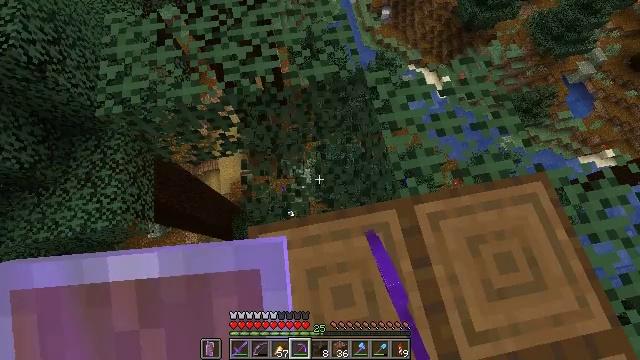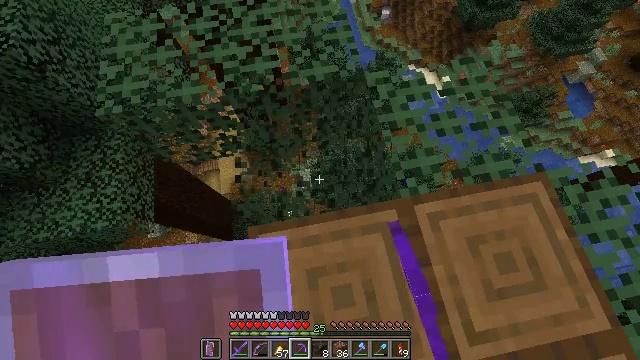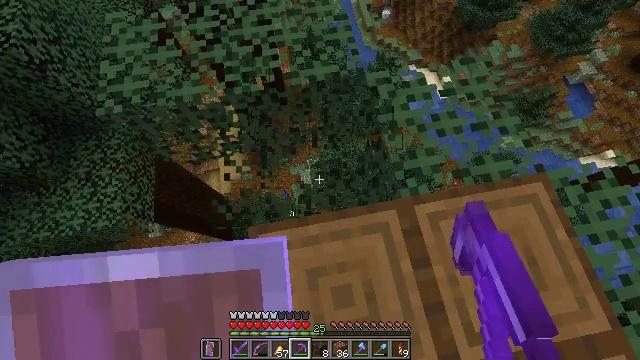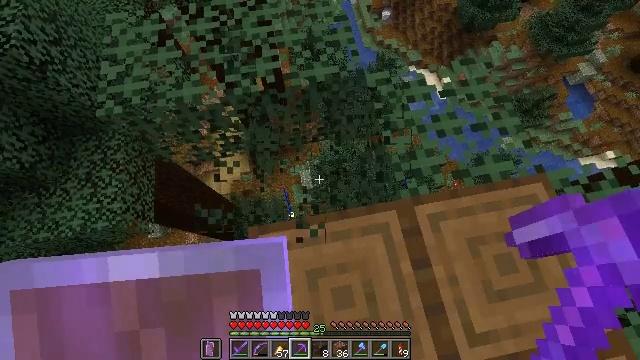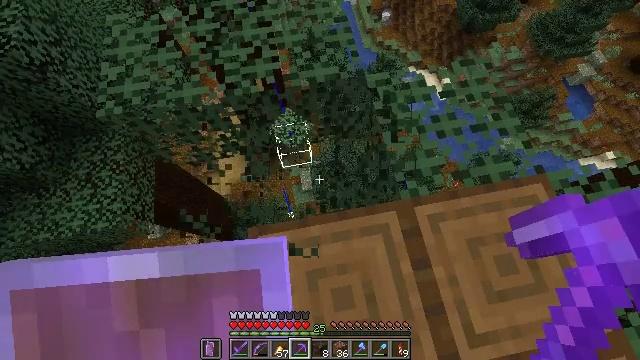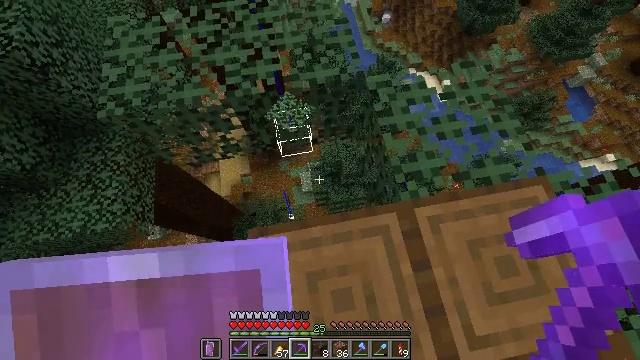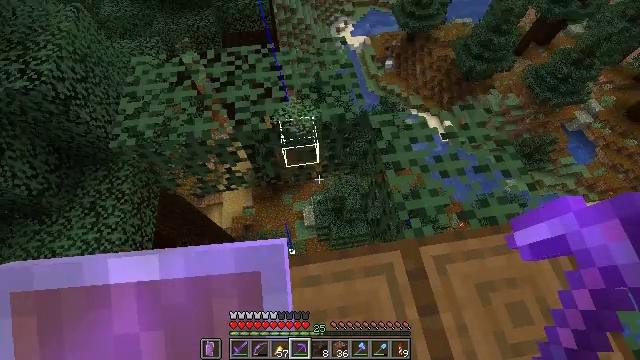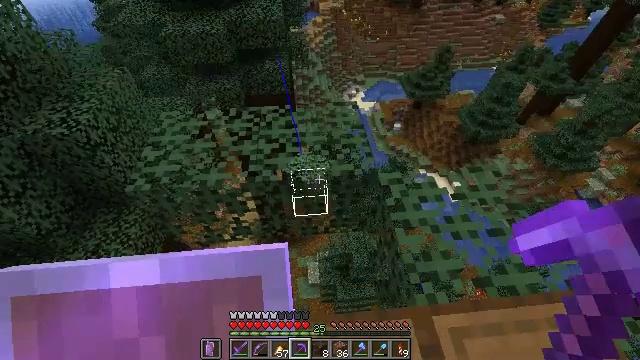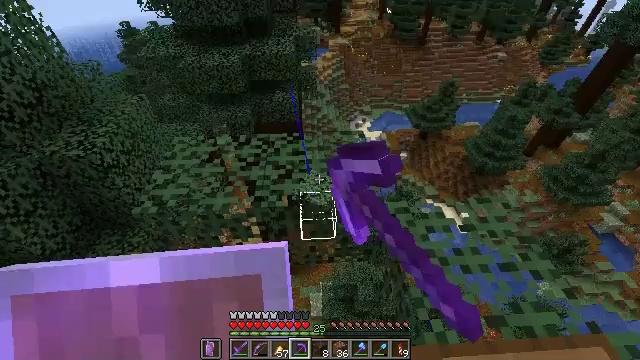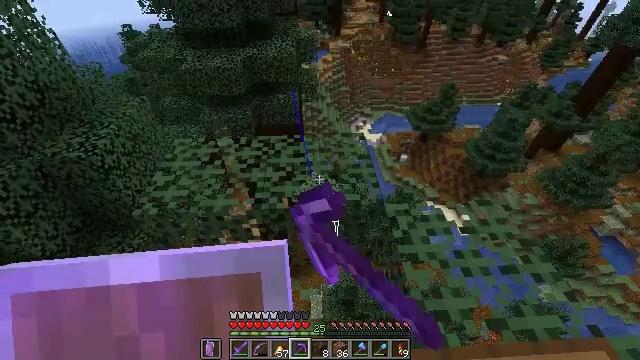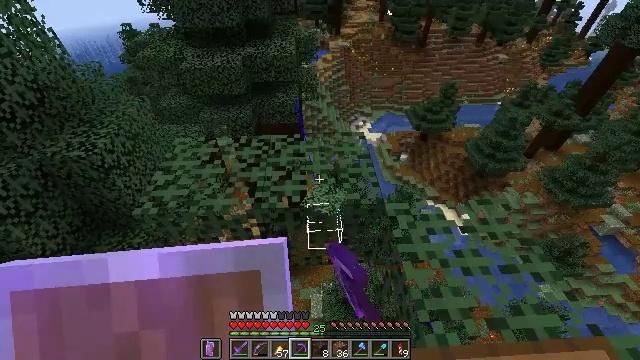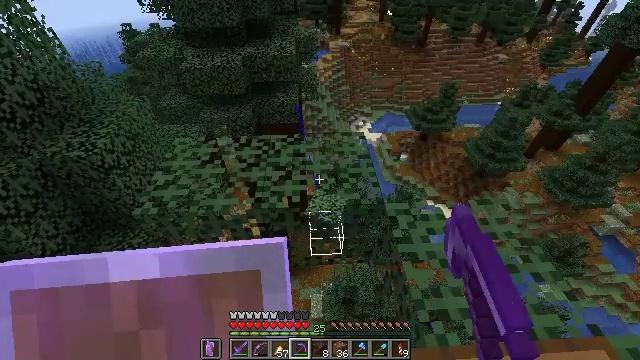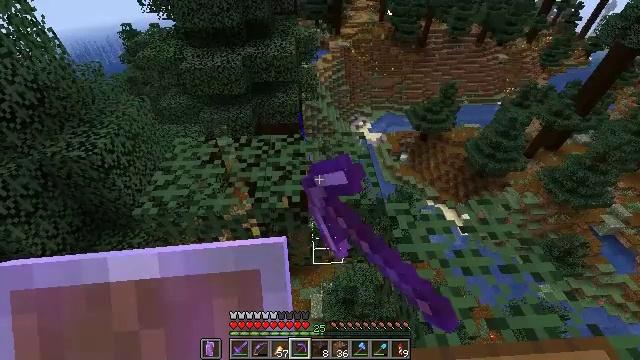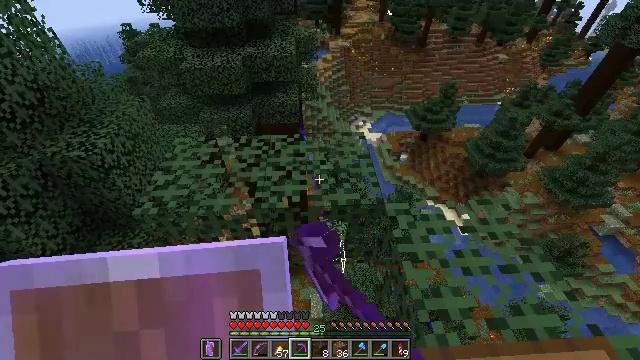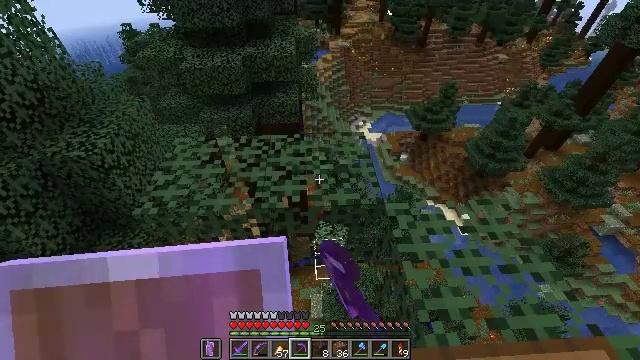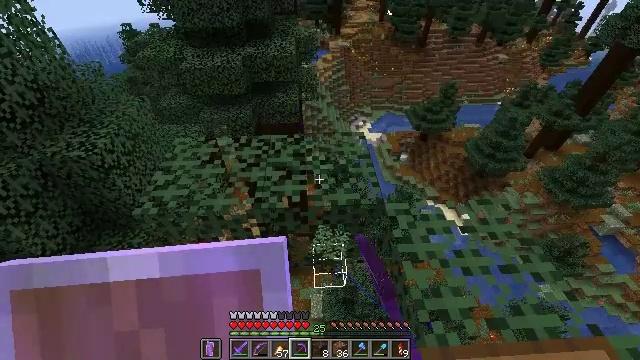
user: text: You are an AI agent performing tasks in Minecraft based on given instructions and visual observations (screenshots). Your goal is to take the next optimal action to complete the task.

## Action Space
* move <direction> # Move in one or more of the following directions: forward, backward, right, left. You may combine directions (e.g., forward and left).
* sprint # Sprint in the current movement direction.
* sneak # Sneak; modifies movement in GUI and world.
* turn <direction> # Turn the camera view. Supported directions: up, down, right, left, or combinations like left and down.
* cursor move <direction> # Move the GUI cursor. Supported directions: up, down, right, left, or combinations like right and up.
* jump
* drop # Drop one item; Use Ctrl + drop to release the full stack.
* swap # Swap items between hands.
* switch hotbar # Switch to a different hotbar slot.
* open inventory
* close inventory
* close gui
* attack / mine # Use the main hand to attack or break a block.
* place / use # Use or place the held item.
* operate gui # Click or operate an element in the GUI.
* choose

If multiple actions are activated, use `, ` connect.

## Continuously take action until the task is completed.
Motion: motion action
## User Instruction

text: Break the spruce leaves to clear the area.
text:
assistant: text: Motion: attack / mine
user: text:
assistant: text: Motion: attack / mine
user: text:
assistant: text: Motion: attack / mine
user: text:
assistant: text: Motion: attack / mine
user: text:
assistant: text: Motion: attack / mine
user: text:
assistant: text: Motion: turn left and up, attack / mine
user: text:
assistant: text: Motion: turn left and up, attack / mine
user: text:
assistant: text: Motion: turn left and up, attack / mine
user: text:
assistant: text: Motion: attack / mine
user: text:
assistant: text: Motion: attack / mine
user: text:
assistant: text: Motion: attack / mine
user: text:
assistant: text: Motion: attack / mine
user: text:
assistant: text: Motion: attack / mine
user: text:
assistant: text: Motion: attack / mine
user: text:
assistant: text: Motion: attack / mine
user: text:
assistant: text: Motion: turn left, attack / mine
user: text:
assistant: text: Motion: turn left, attack / mine
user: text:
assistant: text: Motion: turn left, attack / mine
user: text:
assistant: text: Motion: turn left, attack / mine
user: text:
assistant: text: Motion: attack / mine
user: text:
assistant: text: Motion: attack / mine
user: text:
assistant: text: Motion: attack / mine
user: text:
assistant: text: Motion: attack / mine
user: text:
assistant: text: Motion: turn left, attack / mine
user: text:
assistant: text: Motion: turn left and up, attack / mine
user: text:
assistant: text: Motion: turn left, attack / mine
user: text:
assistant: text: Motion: turn left, attack / mine
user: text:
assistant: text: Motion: attack / mine
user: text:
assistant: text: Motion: attack / mine
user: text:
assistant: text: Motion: attack / mine